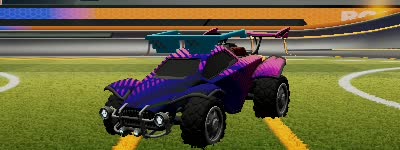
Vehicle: octane